Question: I want to add a new button to the menu when you right click on a solution. I want to add a button to to custom things with TFS and building and would like for it to be available when you right click on a solution. Currently there are several buttons for building cleaning etc. I am able to get a button onto the solution explorer toolbar (Circled in red) but would like to have it appear in the other menu (in the red square) Any help would be appreciated.
I followed this <URL> to get to where I am at now. Thanks

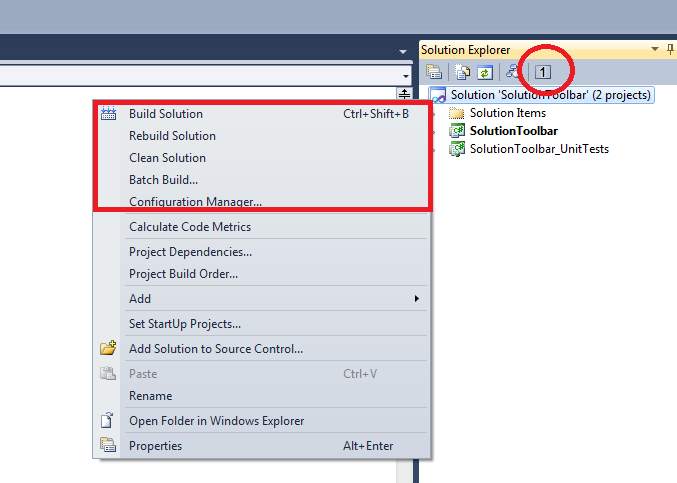
Answer: I can tell you how to add commands to that context menu: under the Tools menu -> Customize, in the Commands tab, click "Context menu:", find "Project and Solution Context Menus | Solution" in the extremely long and unwieldy dropdown, then hit Add Command... and add the command you want in that menu.
I've only used that information to add a macro (to replace the native "Open Containing Folder" command with one that used a different file manager), I've never tried to create my own command that wasn't a macro, but I expect if you were able to get custom Commands in custom buttons, you might also be able to find them in the Add Command dialog as well?